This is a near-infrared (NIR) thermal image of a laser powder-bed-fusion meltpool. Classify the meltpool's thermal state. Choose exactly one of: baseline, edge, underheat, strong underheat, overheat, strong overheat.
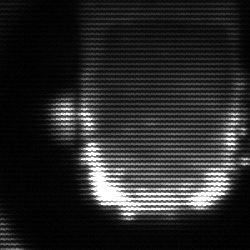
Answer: baseline